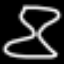
Label: hourglass